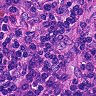
Metastatic tissue present: no